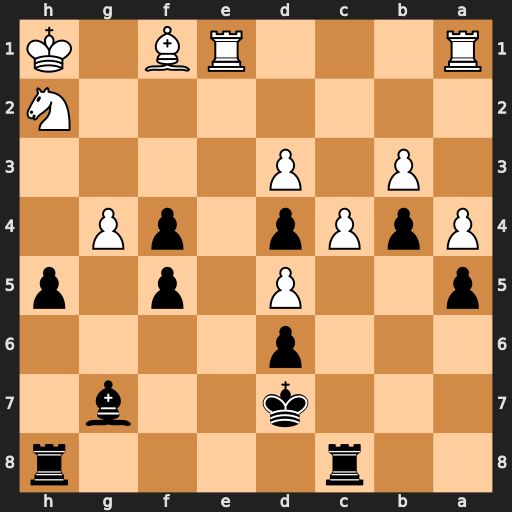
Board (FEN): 2r4r/3k2b1/3p4/p2P1p1p/PpPp1pP1/1P1P4/7N/R3RB1K
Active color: b
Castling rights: -
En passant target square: -
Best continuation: hxg4